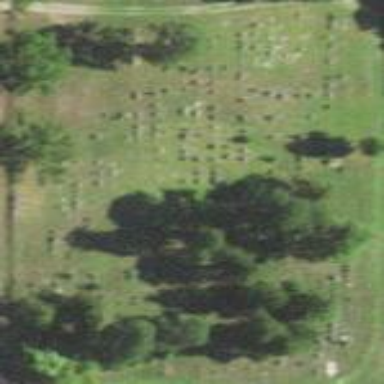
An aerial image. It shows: Cemetery.